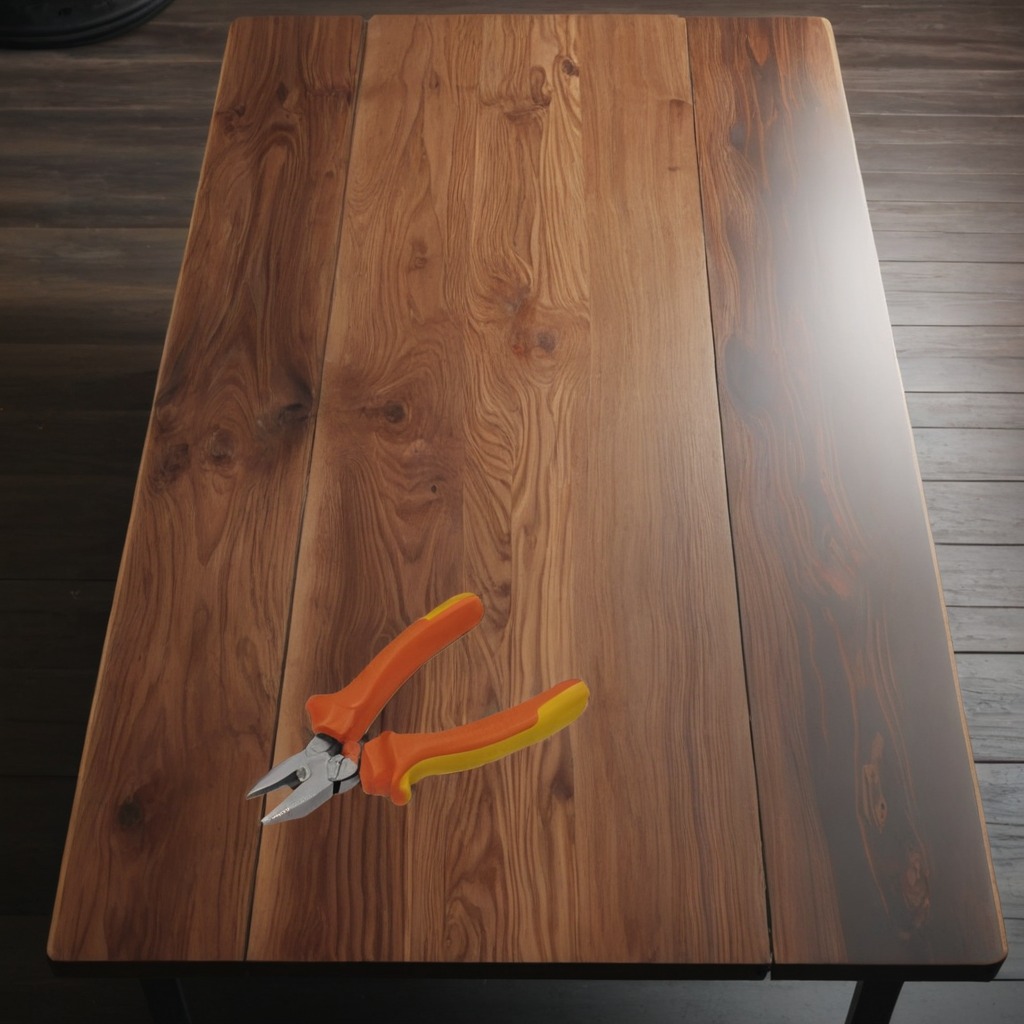
A plier is lying on the oil-spilled wooden table in a vintage motorcycle garage.